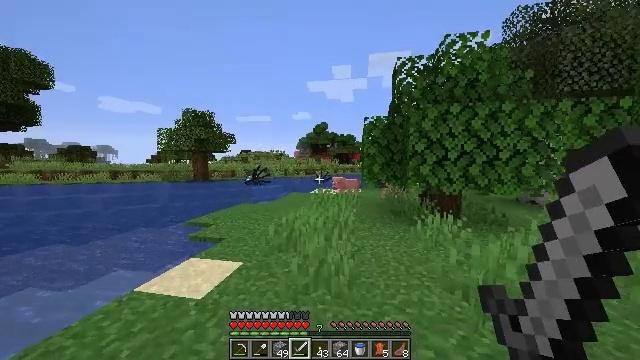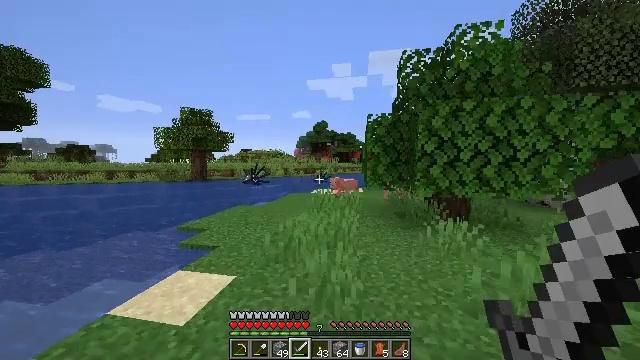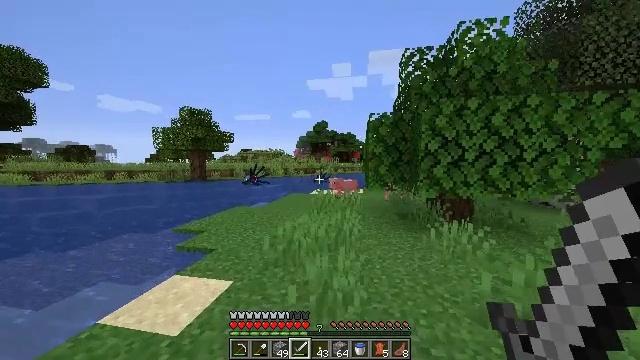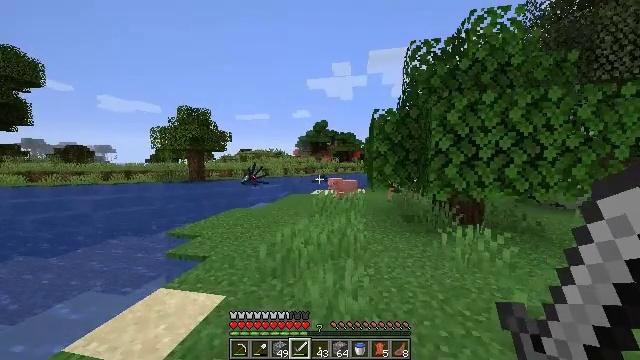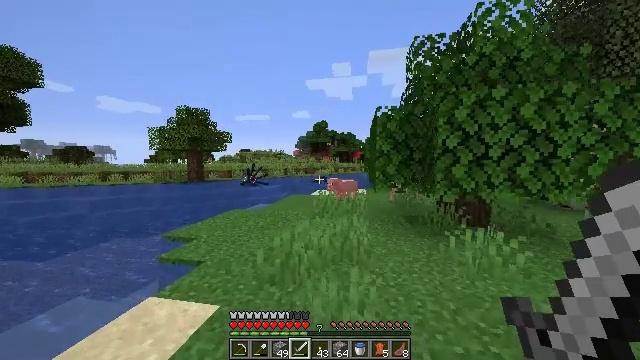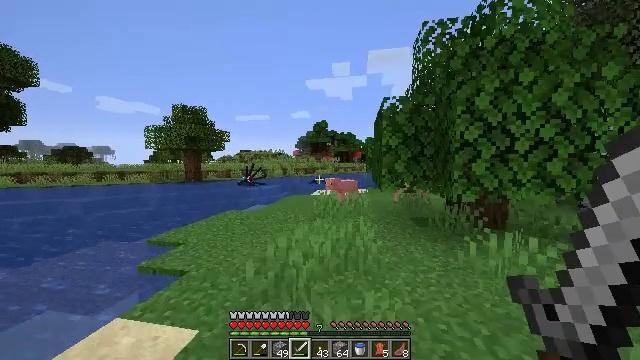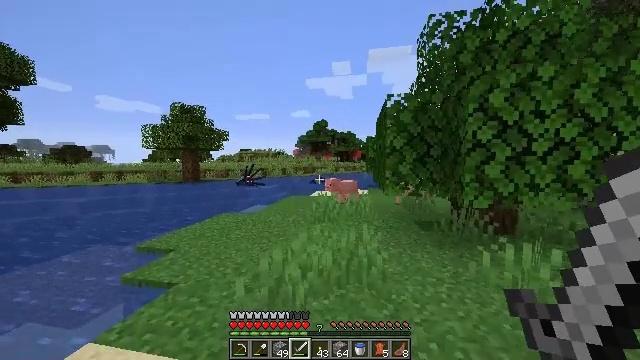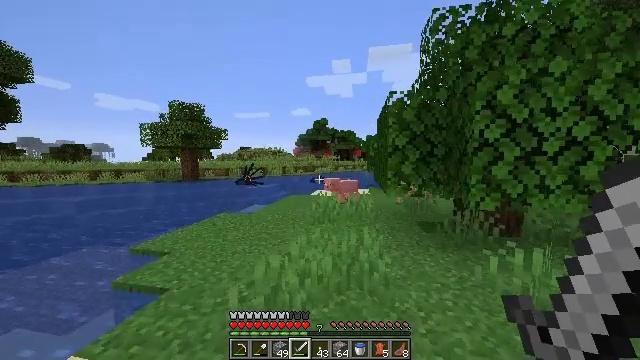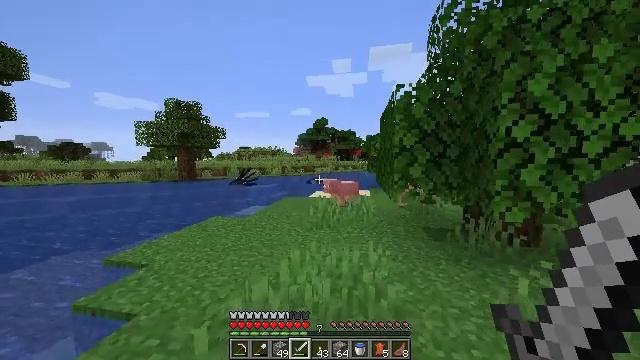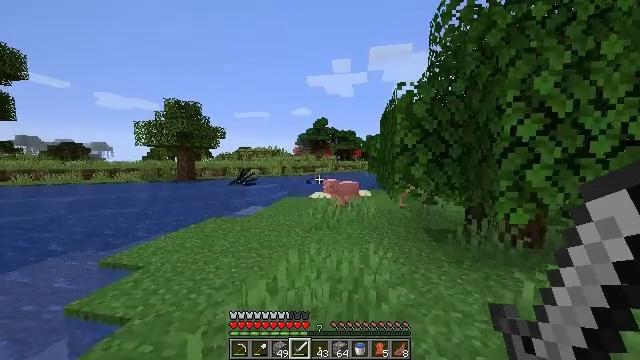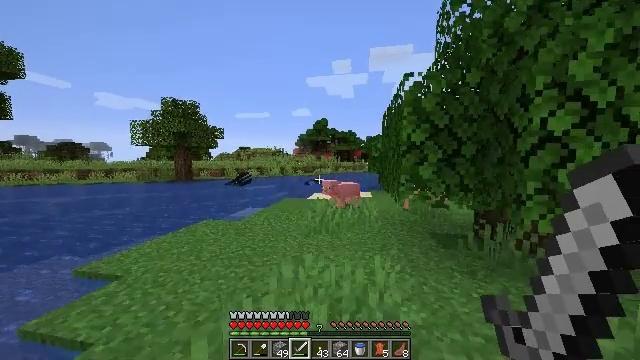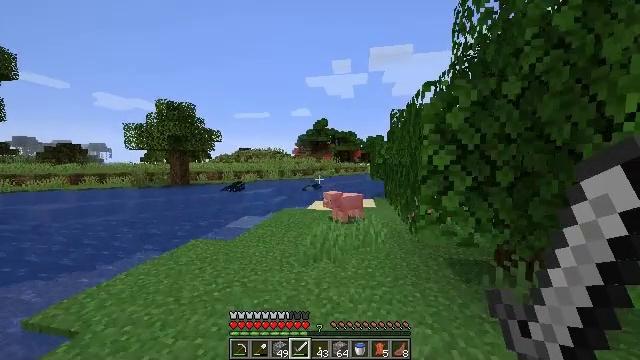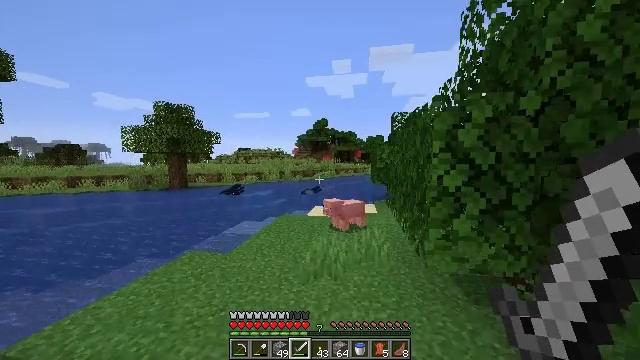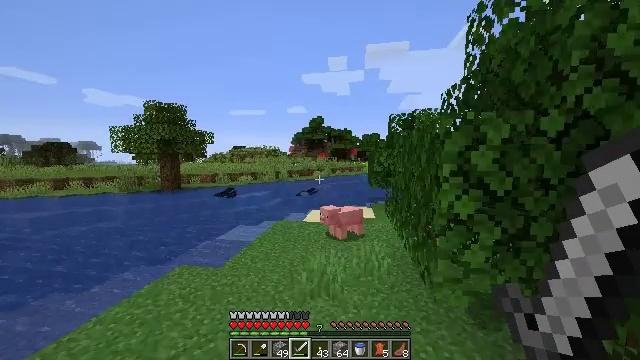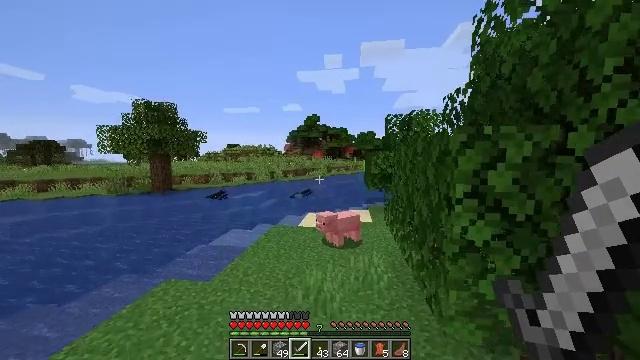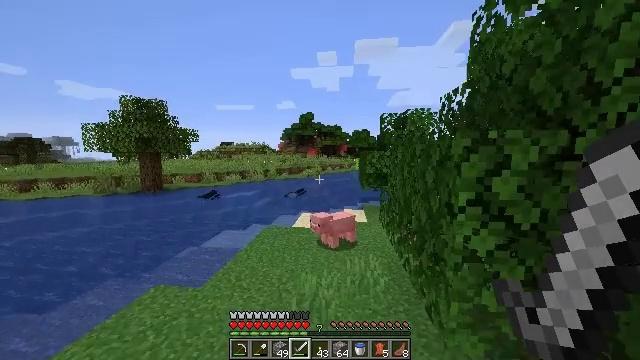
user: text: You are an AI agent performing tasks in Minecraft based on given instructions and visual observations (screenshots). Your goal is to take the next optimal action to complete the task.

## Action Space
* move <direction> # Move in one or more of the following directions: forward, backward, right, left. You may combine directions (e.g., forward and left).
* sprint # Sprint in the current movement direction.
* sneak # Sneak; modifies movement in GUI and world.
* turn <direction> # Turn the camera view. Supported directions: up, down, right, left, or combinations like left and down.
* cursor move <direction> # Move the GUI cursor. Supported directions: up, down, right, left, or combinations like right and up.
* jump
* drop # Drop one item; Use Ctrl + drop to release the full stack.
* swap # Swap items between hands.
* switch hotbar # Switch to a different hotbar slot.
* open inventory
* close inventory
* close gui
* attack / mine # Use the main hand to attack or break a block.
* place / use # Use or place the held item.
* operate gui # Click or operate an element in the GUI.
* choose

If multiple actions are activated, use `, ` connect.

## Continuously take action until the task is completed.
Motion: motion action
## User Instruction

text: Break the sugar cane.
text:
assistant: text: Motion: move forward, sprint
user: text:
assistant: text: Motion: move forward, sprint
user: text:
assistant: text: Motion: move forward, sprint
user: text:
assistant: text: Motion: move forward, sprint
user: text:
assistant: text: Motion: move forward, sprint
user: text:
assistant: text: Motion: move forward, sprint
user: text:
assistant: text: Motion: move forward, sprint
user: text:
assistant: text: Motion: move forward, sprint
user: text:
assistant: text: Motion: move forward, sprint
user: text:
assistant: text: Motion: move forward, sprint
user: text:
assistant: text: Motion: move forward, sprint, jump
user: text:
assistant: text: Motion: move forward, sprint, jump
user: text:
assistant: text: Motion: move forward, sprint, turn right, jump
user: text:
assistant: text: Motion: move forward, sprint, turn right, jump
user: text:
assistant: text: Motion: move forward, sprint, turn right, jump
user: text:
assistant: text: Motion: move forward, sprint, jump
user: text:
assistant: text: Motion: move forward, sprint, jump
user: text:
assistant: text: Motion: move forward, sprint, jump
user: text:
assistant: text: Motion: move forward, sprint, jump
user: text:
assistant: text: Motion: move forward, sprint, jump
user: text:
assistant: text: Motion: move forward, sprint, jump
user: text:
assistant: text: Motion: move forward, sprint, jump
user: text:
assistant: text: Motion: move forward, sprint, jump
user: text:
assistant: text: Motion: move forward, sprint, jump
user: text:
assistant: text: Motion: move forward, sprint, jump
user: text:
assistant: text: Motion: move forward, sprint, jump
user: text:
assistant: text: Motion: move forward, sprint, jump
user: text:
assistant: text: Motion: move forward, sprint, jump
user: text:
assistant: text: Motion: move forward, sprint, jump
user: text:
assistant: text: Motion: move forward, sprint, jump